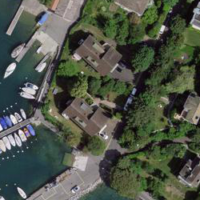
EUNIS habitat code: 55
Species observed at this site:
Alopochen aegyptiaca
Ilex aquifolium